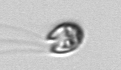
Label: flagellate_morphotype1